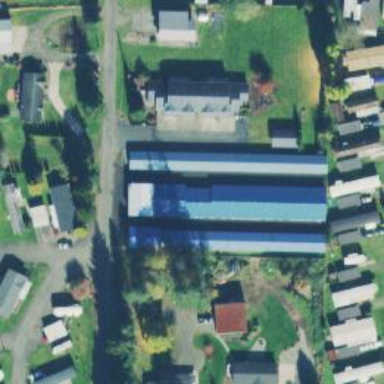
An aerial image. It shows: Garages as the designated land use.